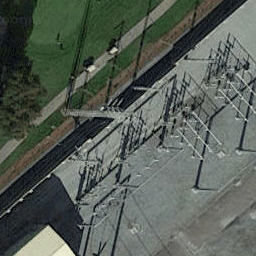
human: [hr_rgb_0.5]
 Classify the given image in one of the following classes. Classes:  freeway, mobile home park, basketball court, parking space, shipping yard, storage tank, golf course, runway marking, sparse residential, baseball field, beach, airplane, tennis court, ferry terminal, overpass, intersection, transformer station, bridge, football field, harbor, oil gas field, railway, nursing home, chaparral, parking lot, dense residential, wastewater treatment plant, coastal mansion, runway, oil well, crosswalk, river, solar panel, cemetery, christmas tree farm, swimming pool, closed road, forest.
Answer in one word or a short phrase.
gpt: transformer station